Question: I'm using TFS 2013 and Visual Studio 2012 and I'm trying to edit the process template.
On the following <URL> it says: "You must be a member of the Project Collection Administrators group".
Even though my account is in Project Collection Administrators group I cannot download, edit nor upload process template from Visual Studio, as you can see from image below:

Any clues?
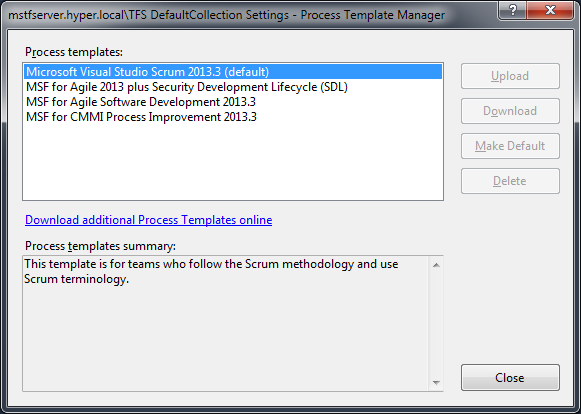
Answer: I've figured it out. For TFS 2013 in order to be able to edit and upload process template, you have to have Visual Studio 2013 installed. VS2012 isn't going to help you up with this. Here is the <URL> and citation:
> To create a team project or manage process templates on an on-premises TFS, you must connect using the same version level of Visual Studio or Team Explorer. That is, to create a team project on TFS 2013, you must connect from Team Explorer 2013.